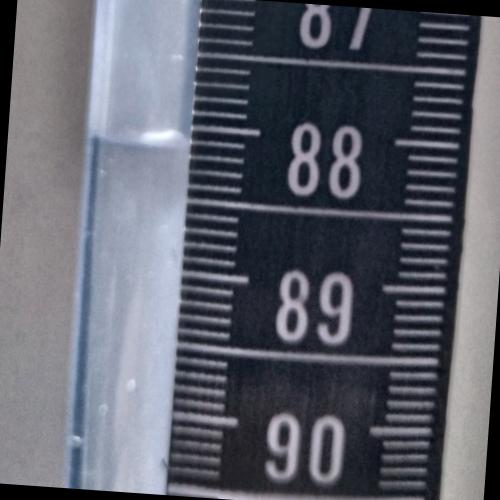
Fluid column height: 88.1 cm